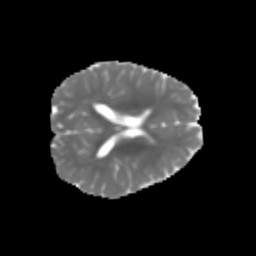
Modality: MD
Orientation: axial
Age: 7
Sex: male
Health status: healthy